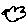
Label: cloud